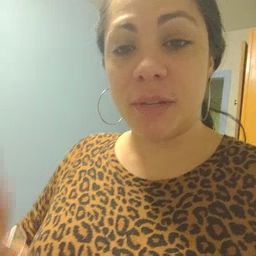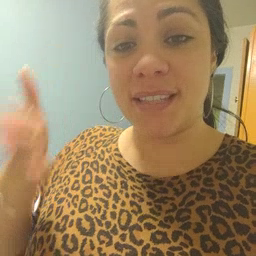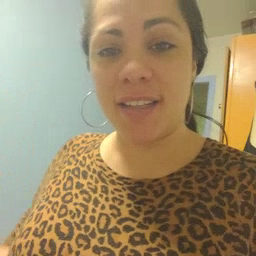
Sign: beside